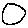
Label: circle